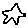
Label: star